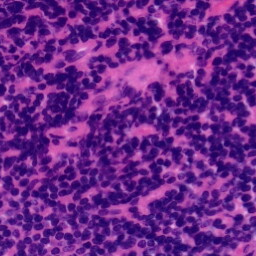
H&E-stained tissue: Tonsil